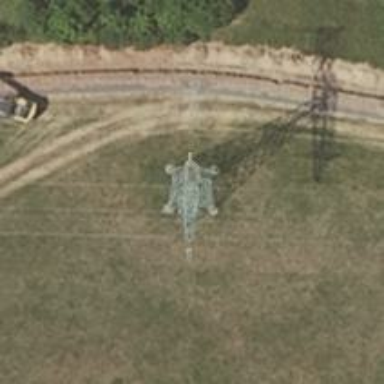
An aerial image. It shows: Power line in the image.